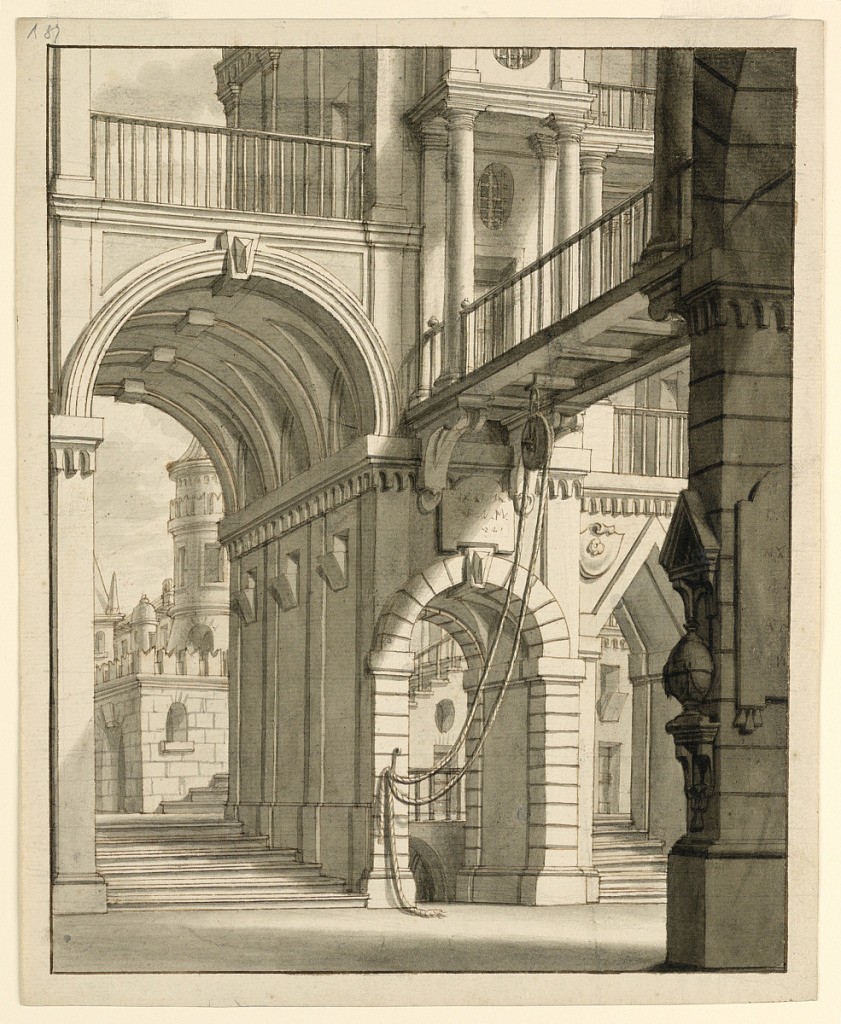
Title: Entrance to a Palace, with a Pulley
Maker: Bibiena Family, 1657
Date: late 18th century
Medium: Pen and brown ink, graphite, brush and gray wash on laid paper; verso: pen and brown ink, brush and pink wash
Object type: Drawing
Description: Vertical rectangle. Palace or prison. Exterior connected by stairs with castle beyond, pulley with rope in foreground. Verso: fragmentary building plan.